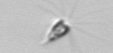
Label: Calciopappus